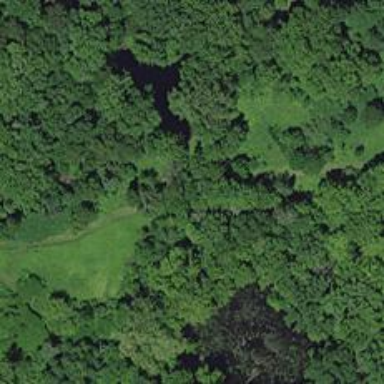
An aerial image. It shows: Natural path.